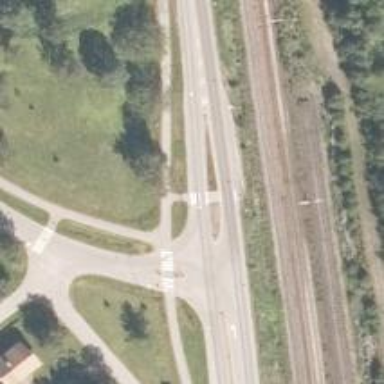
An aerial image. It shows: Pedestrian crossing with zebra markings on footway.